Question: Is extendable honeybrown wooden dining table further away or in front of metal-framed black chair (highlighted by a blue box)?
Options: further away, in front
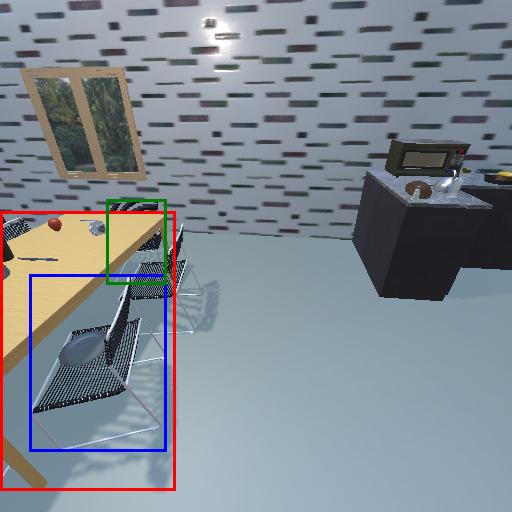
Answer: further away